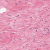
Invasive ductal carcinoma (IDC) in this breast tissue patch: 0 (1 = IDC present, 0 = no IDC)